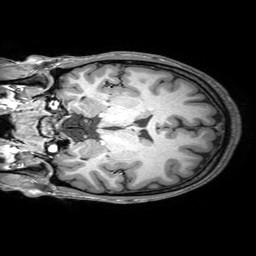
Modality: T1w
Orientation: coronal
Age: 22
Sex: female
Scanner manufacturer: philips
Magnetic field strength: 3 T